Question: hi i use intellij IDEA to run my servlet programs using tomcat, intellij provides several run configurations as follow:
could you tell me what is the difference between them?
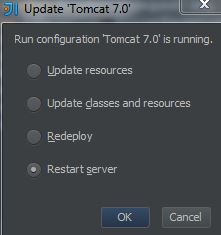
Answer: Pretty self explanatory aren't they ? Resources, static resources anything that isn;t java.
Classes and resources, everything.
Worth noting, you can use the second in the list and use debug mode to get hot deploy working(with an expanded war if using wars). Set to update on lose focus for a nice smooth debugging process.
(your jsps, servlets, js, html (or equivalents) will all be updated to the latest editted/compiled version when you use a different app to intellij, ie switch to your browser)